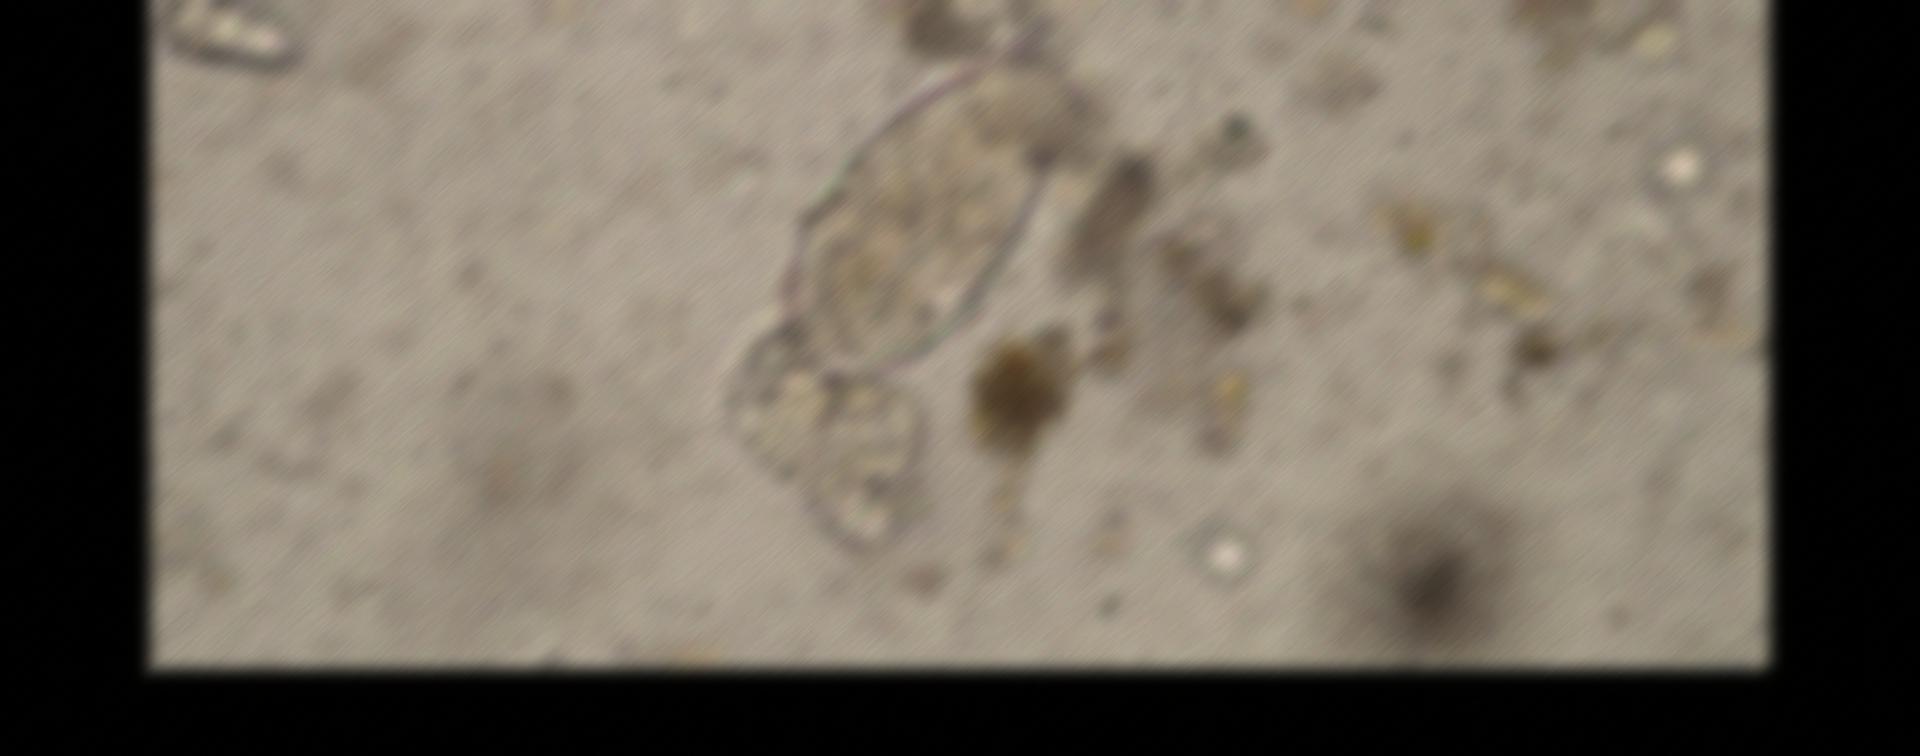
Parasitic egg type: Fasciolopsis buski